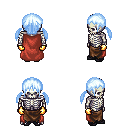
a pixel art fantasy rpg character, male body template, skeleton, maroon cape, robe skirt, white cyan twin-tailed hairstyle, gold gloves, ghillies, four views (front, back, left, right), 2x2 character sprite sheet, small pixel art, hard edges, no anti-aliasing